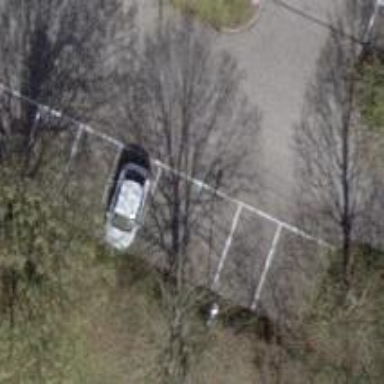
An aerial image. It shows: Road serving as parking aisle.